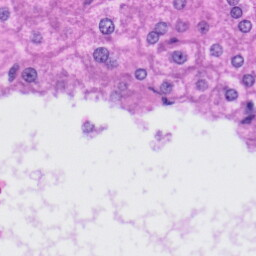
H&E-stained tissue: Liver